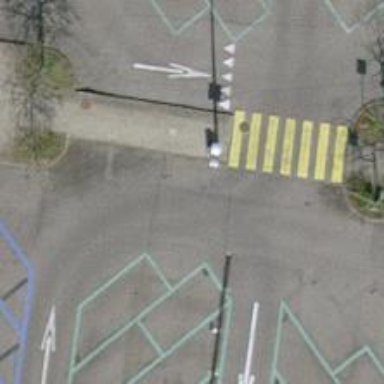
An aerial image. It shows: Pole that supports street lamp.